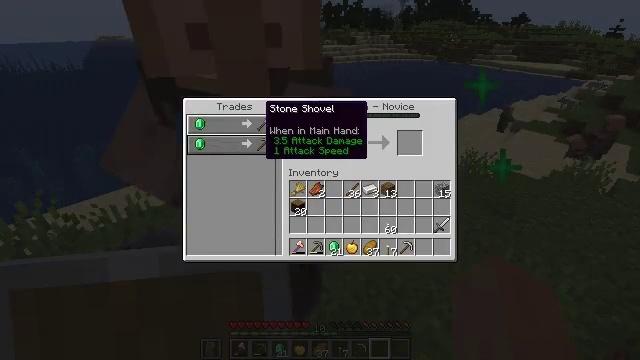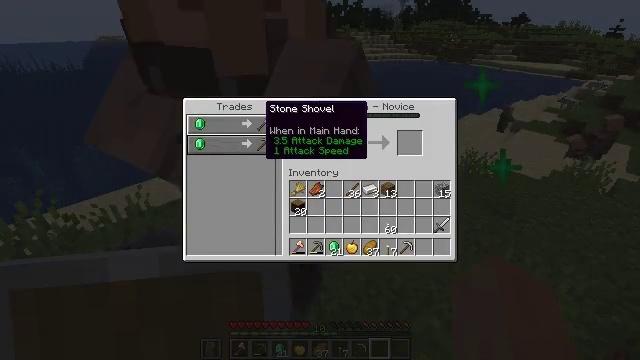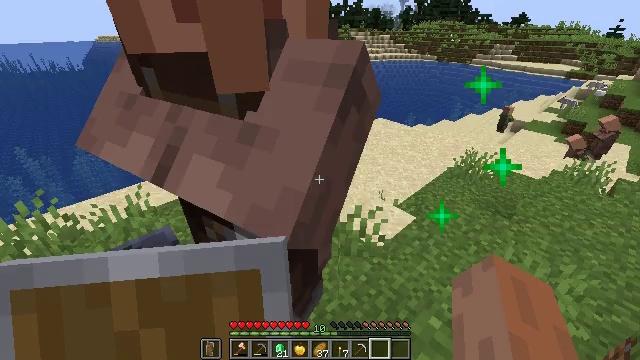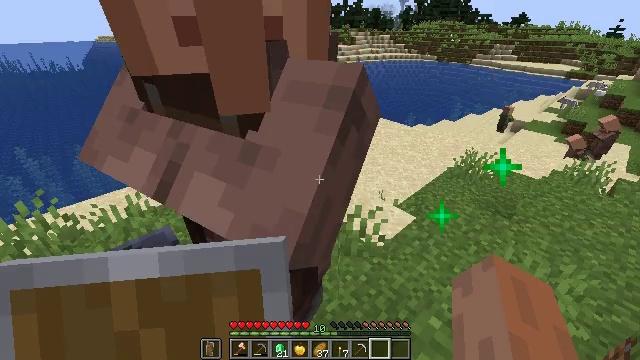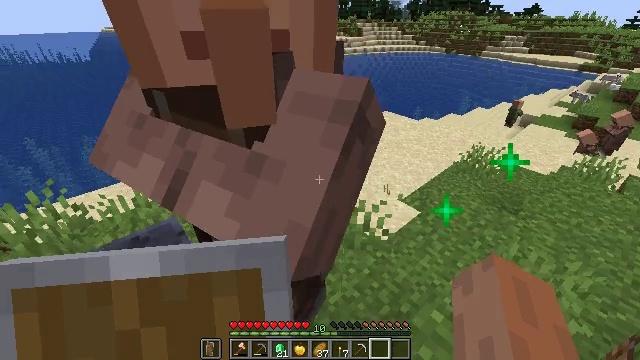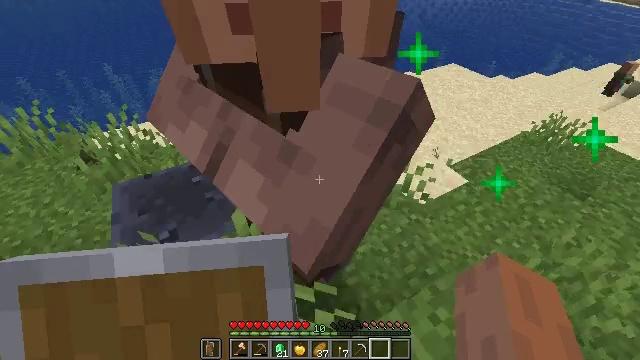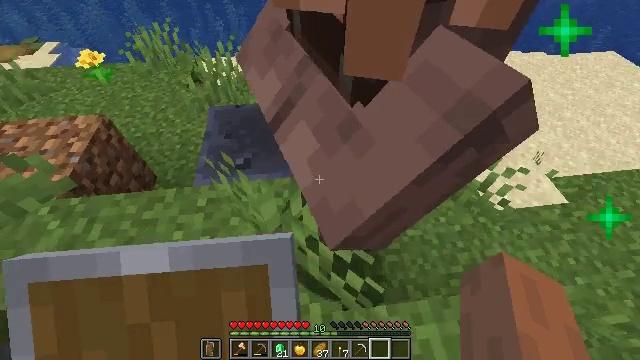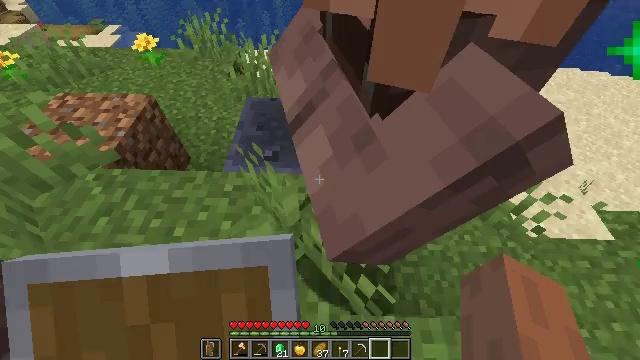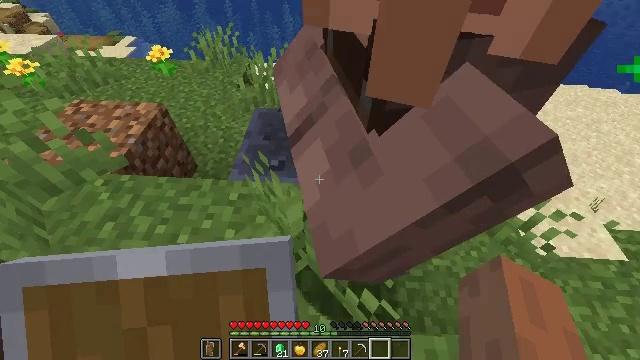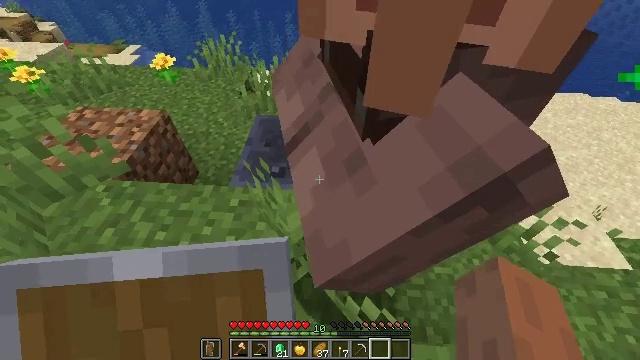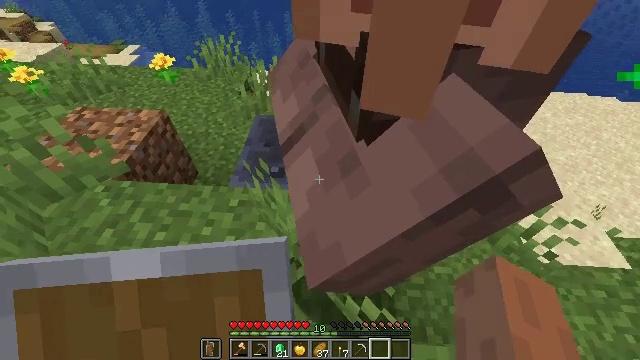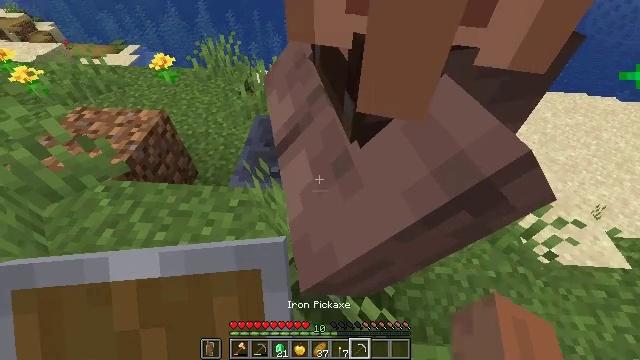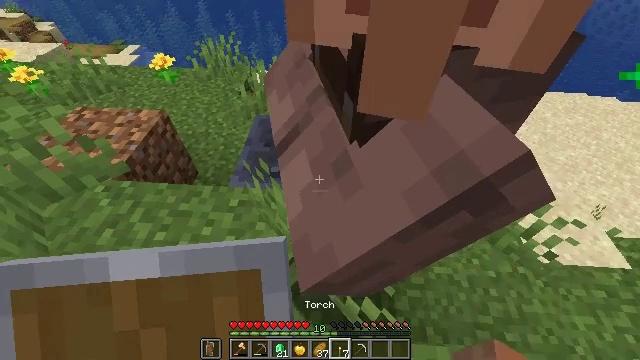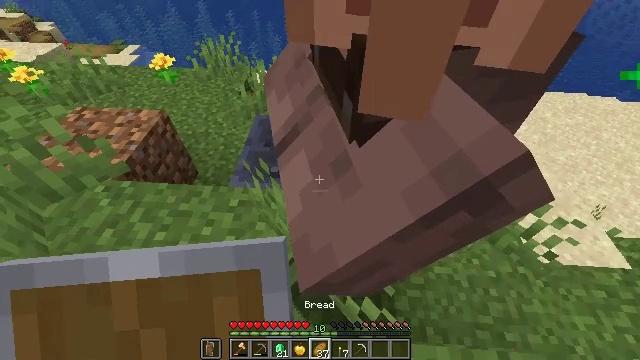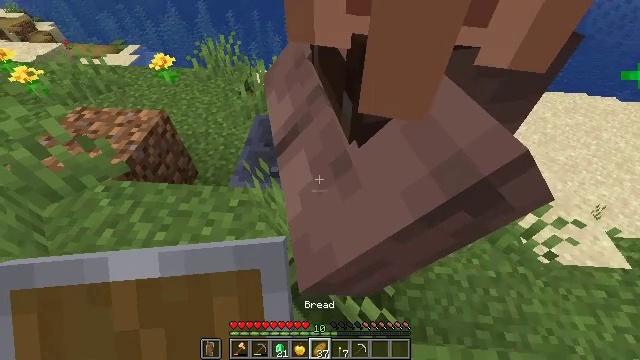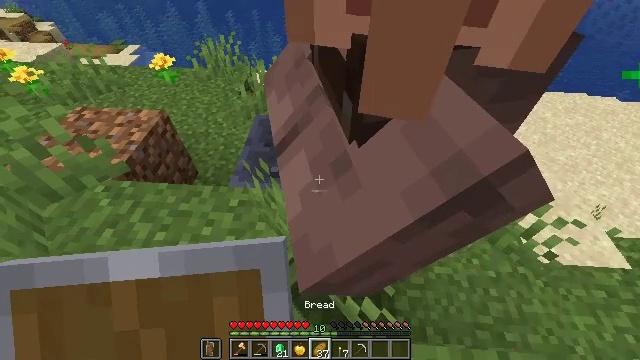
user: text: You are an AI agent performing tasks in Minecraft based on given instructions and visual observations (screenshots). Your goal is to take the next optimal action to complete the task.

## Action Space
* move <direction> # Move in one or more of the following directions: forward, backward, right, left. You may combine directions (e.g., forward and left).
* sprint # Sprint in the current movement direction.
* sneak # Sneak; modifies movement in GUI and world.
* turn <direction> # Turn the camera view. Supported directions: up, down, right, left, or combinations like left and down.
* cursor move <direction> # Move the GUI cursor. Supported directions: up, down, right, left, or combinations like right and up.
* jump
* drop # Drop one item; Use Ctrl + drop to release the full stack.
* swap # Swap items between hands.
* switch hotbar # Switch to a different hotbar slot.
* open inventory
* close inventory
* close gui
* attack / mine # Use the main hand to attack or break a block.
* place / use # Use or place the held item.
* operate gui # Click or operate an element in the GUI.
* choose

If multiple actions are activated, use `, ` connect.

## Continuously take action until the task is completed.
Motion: motion action
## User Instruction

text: Gather the smithing table into your inventory.
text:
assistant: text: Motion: no_op
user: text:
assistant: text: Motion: no_op
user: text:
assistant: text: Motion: close gui
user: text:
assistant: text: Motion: turn left and down, open inventory
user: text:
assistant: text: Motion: turn left and down
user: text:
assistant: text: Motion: turn left and down
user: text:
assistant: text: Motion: turn left
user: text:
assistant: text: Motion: turn left and up
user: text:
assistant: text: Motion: turn up
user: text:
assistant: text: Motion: no_op
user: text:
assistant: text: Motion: no_op
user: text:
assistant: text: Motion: no_op
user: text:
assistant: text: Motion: no_op
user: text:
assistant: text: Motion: no_op
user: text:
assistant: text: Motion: no_op
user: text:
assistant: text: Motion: no_op
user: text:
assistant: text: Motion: no_op
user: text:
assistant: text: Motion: turn right
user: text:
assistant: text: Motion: no_op
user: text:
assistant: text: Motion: no_op
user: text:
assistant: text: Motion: no_op
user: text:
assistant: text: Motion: no_op
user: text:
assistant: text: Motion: no_op
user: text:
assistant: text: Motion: no_op
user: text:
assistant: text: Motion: no_op
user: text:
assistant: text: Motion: no_op
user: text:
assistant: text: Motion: no_op
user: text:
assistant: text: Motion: no_op
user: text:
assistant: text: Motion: no_op
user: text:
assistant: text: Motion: no_op